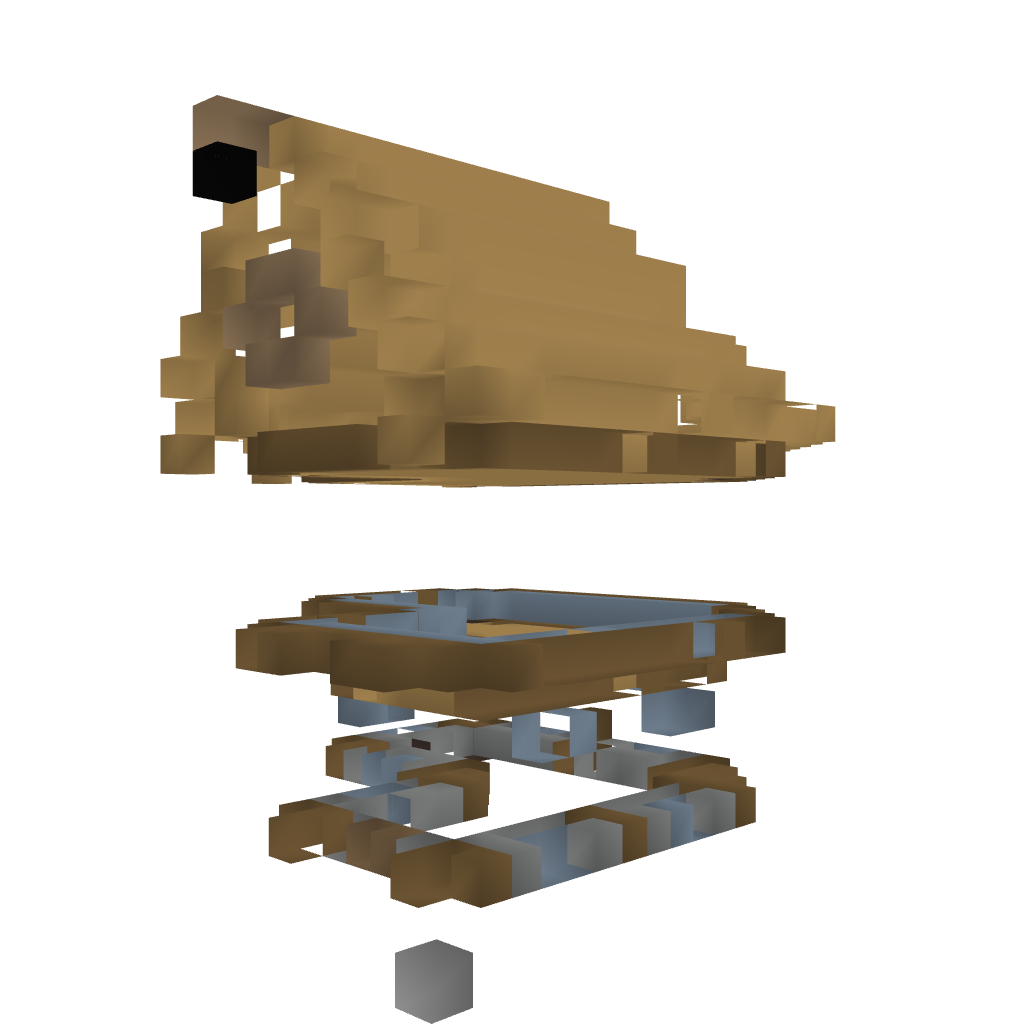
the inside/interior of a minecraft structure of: House in the Middle Ages